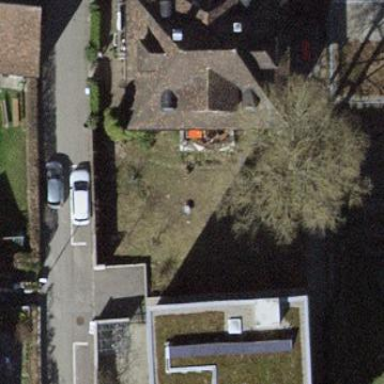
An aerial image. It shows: Detached building with hipped roof shape.